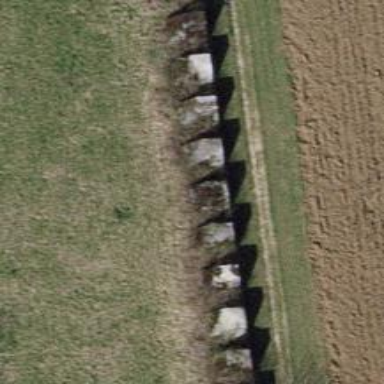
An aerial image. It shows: Block barrier.